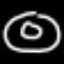
Label: donut